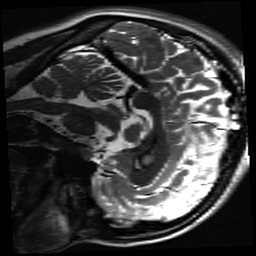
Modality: inplaneT2
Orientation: sagittal